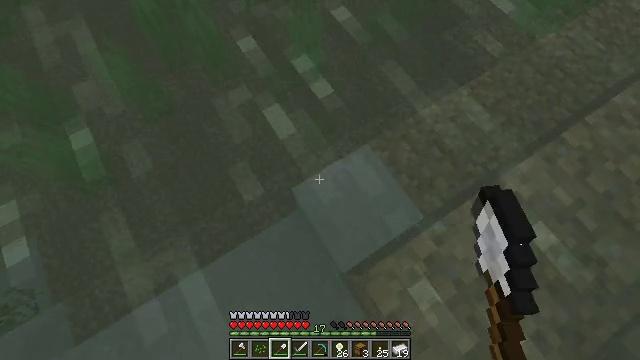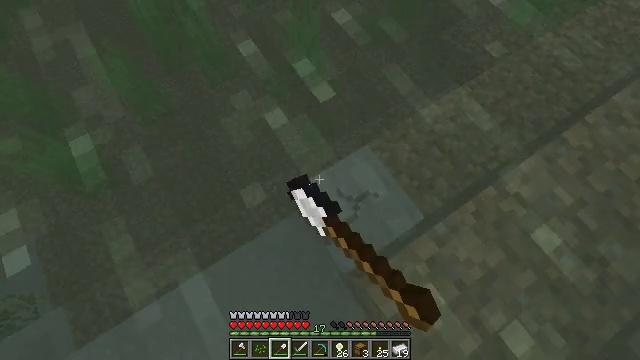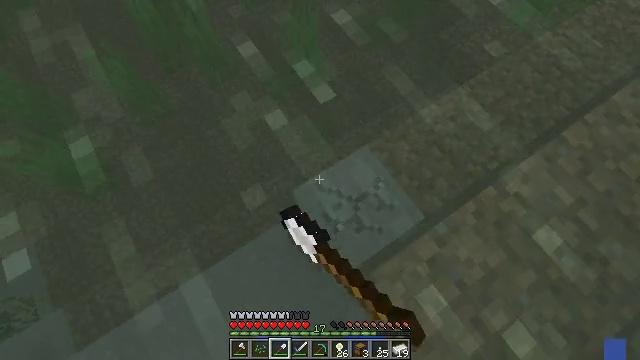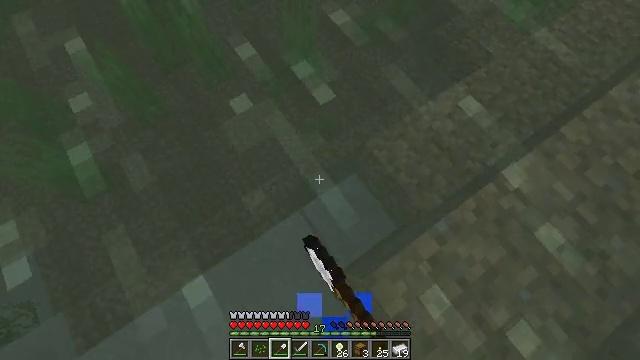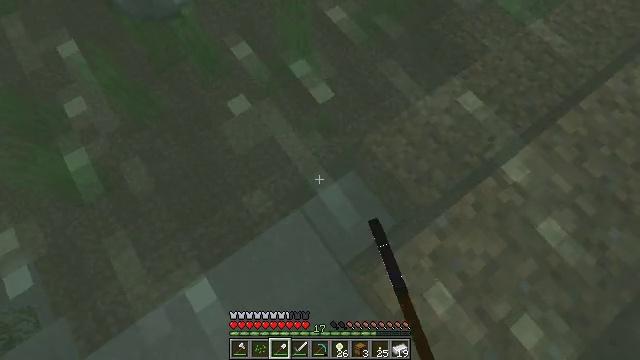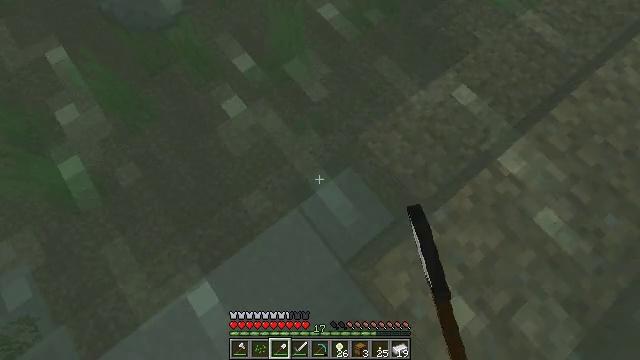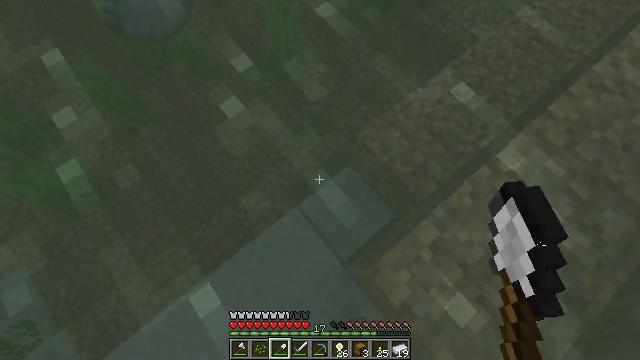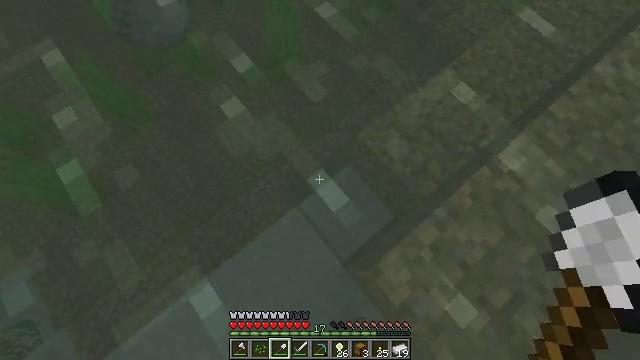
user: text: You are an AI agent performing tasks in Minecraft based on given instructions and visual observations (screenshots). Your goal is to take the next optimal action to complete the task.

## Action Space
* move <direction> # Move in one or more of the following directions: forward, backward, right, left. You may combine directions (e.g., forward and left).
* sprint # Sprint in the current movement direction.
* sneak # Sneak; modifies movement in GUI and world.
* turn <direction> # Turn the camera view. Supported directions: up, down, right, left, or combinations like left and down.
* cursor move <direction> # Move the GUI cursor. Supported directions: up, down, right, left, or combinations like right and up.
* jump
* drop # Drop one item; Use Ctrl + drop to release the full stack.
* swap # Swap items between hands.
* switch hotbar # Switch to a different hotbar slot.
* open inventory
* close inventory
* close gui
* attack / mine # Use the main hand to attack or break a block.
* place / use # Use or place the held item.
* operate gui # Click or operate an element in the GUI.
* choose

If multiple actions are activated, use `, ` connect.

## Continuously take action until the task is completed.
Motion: motion action
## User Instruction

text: Attack the clay block to obtain it.
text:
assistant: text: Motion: attack / mine
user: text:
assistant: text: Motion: attack / mine
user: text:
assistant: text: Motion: turn right, attack / mine
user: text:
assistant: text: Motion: turn right, attack / mine
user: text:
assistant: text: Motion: turn right, attack / mine
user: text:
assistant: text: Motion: attack / mine
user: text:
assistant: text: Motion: attack / mine
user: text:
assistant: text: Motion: attack / mine